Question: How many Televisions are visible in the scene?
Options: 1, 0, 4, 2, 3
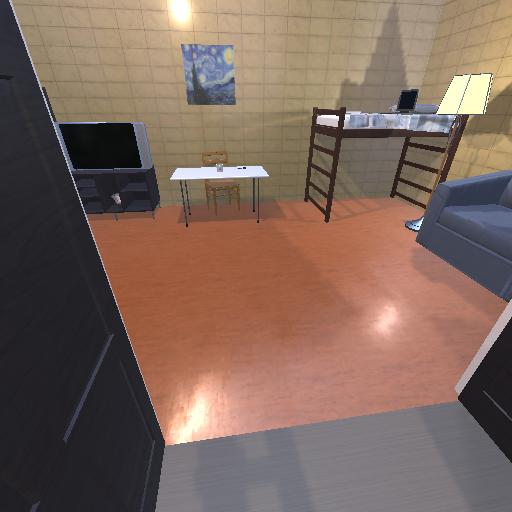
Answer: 1